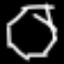
Label: octagon